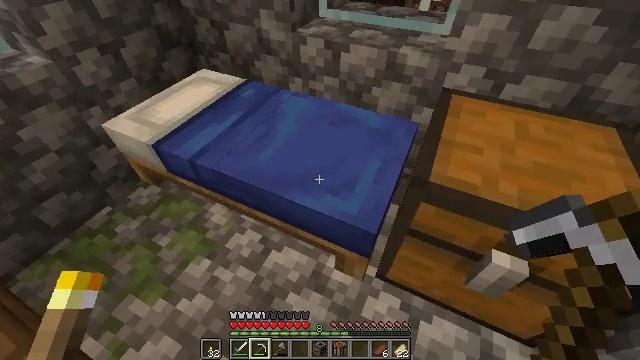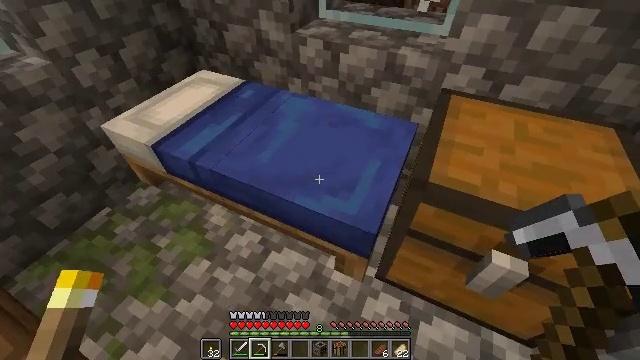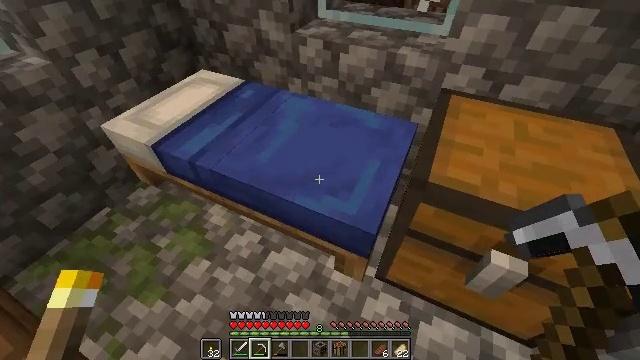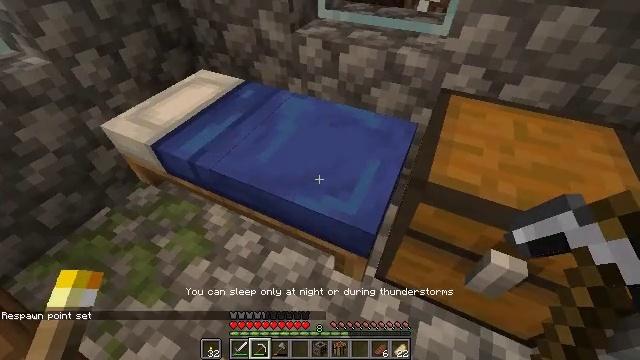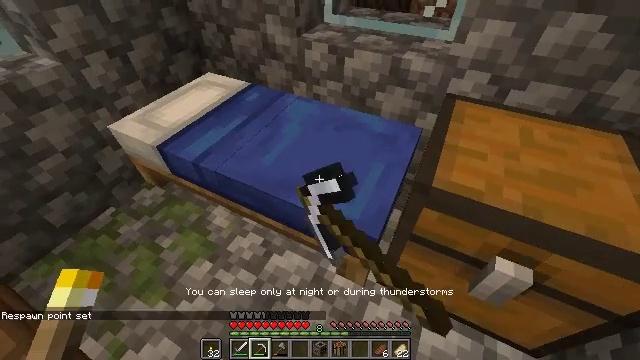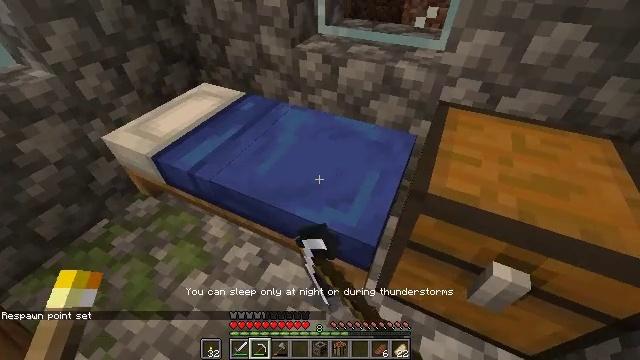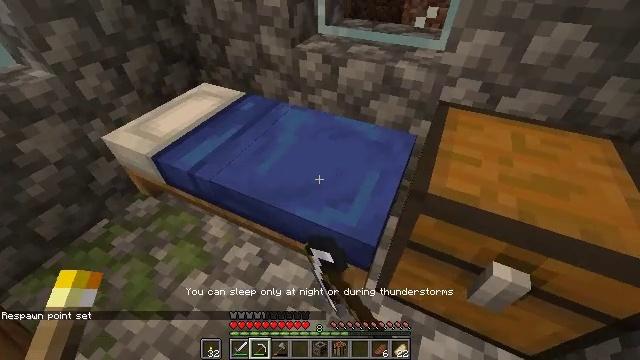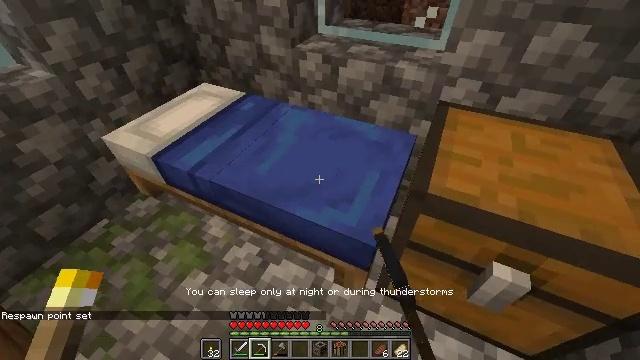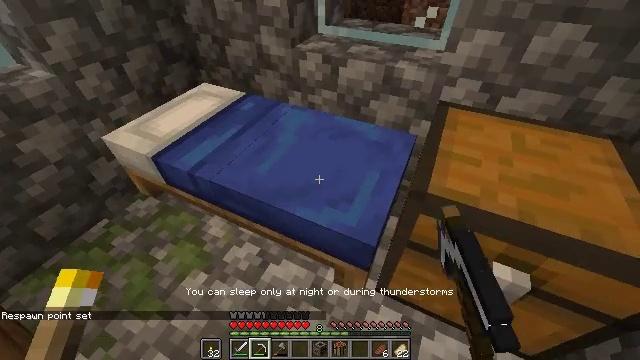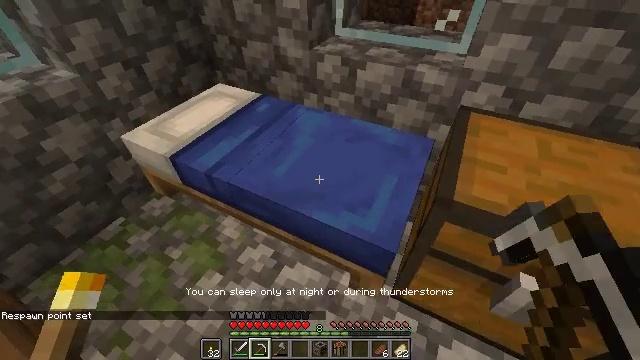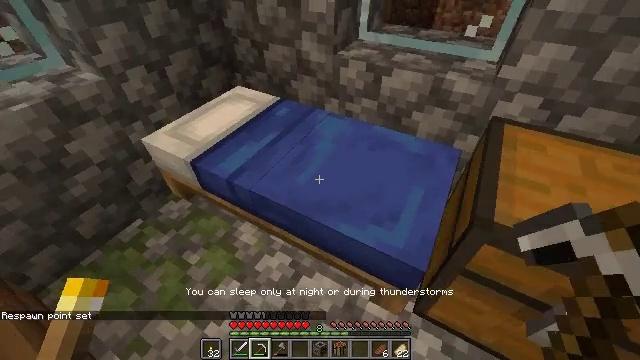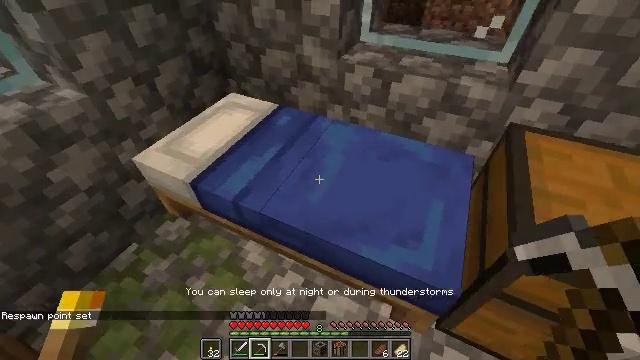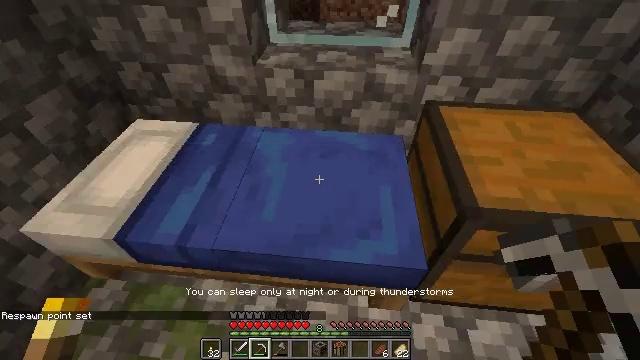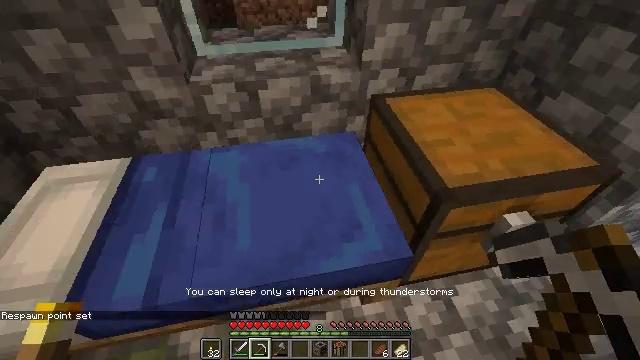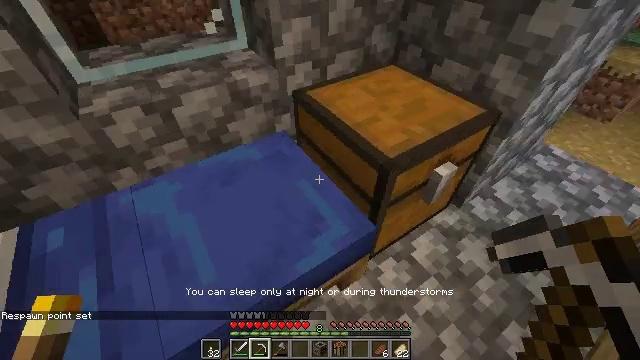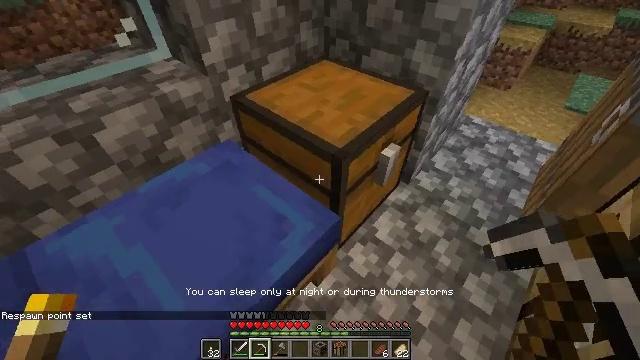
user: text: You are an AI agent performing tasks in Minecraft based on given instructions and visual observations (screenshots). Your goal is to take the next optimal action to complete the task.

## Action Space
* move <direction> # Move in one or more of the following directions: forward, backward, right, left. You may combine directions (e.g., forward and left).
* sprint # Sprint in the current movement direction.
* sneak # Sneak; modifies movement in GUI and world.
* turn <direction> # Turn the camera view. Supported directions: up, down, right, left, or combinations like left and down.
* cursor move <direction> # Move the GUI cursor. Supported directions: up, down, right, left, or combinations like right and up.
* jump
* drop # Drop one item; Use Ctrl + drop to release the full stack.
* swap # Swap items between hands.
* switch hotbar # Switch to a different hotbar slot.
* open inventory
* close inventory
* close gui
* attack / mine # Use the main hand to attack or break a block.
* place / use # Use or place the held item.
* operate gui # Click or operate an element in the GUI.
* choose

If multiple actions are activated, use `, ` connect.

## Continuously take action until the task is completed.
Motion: motion action
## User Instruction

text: Drop pumpkin seeds.
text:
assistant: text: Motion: use / place
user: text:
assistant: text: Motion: no_op
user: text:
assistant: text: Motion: no_op
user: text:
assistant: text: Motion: turn left
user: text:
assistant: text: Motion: turn right and up
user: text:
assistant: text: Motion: no_op
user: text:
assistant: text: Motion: no_op
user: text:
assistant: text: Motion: no_op
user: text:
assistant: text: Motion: move left, turn left
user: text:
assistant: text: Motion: move forward and move left, turn left
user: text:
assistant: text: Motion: move forward and move left, turn right and down
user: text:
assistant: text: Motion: move forward and move left, turn right
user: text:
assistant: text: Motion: turn right
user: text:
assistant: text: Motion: turn right
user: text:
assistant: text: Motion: turn right
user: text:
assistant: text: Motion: turn right and up
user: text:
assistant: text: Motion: turn right, use / place
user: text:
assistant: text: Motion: use / place
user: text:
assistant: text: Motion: use / place
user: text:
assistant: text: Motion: use / place
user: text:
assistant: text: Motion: no_op
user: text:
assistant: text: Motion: no_op
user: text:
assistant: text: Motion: no_op
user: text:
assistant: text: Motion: no_op
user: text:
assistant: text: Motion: no_op
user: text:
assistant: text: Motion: cursor move right
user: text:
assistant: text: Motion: no_op
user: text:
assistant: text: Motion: no_op
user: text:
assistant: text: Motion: no_op
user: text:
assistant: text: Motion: no_op